Question: I have counted frequency of occurrence of sublists in a list. Now I want to sum all the frequencies to find out probability of a particular sublist in a list. How can I do this?
'''
freq = [(key, len(list(x))) for key, x in groupby(sorted(data))]
length = len(freq)
for i in range(0,length):
print(freq[i])
'''
These are my sublists with their frequency of occurrence. I want to sum all these frequencies:

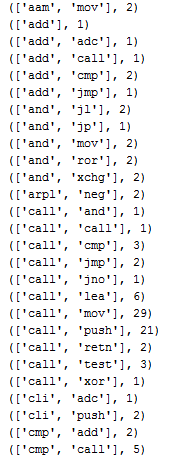
Answer: The sum of frequencies of your sub-lists as stored in 'freq' would be:
'''
sum_freq = sum(i[1] for i in freq)
'''
The probabilities of the occurrences of the keys can be then turned into a dict:
'''
{k: f / sum_freq for k, f in freq}
'''